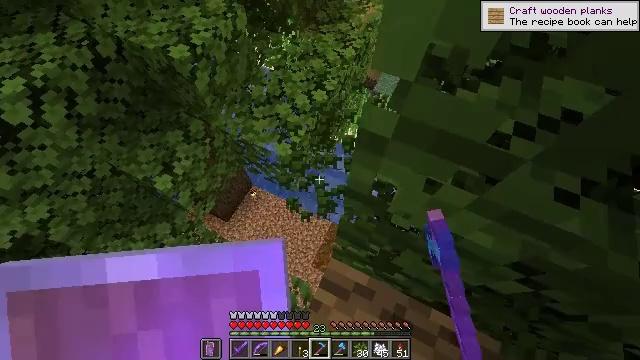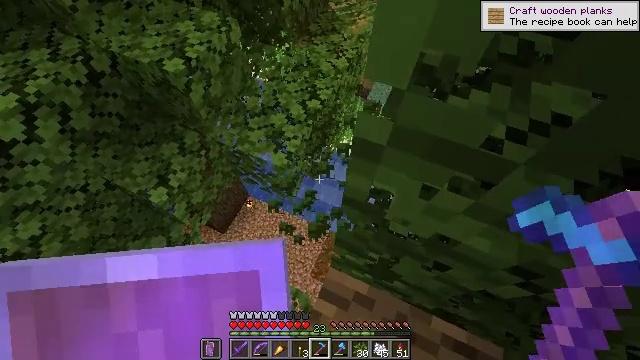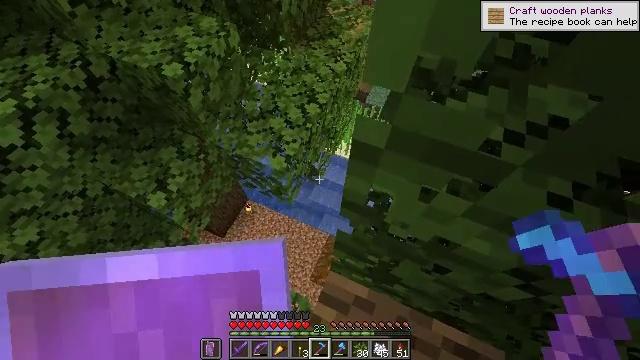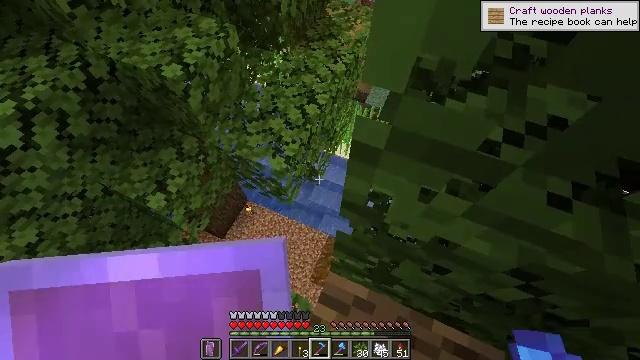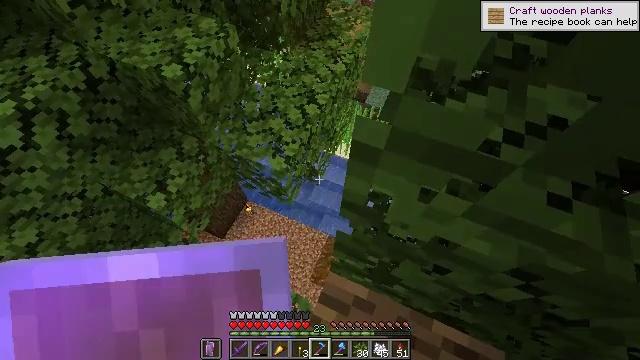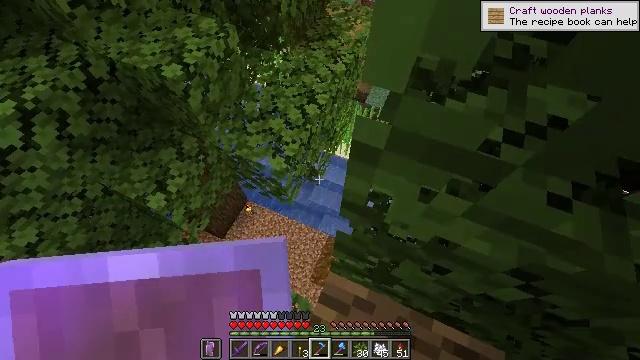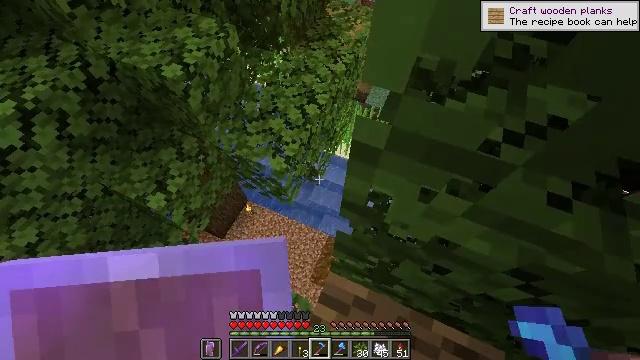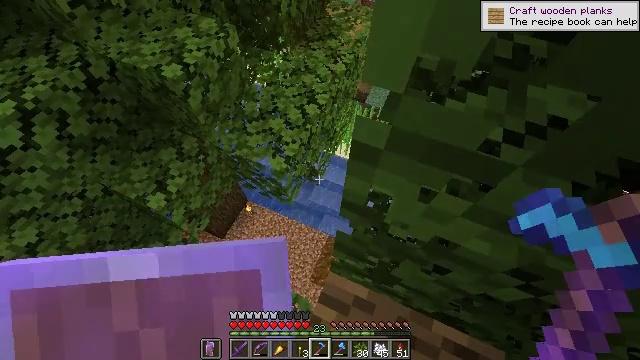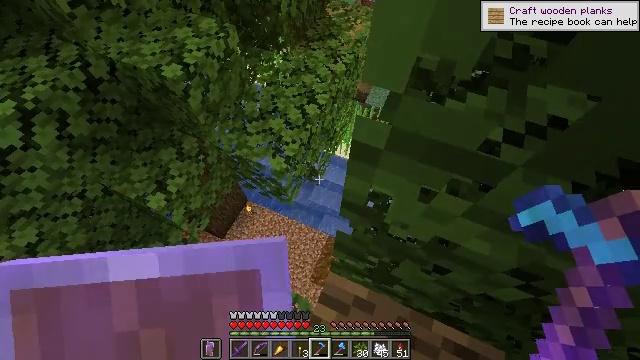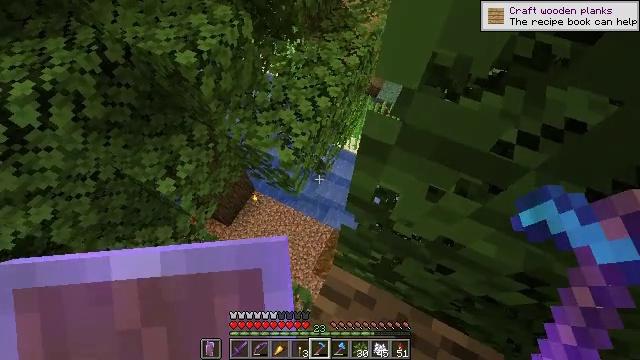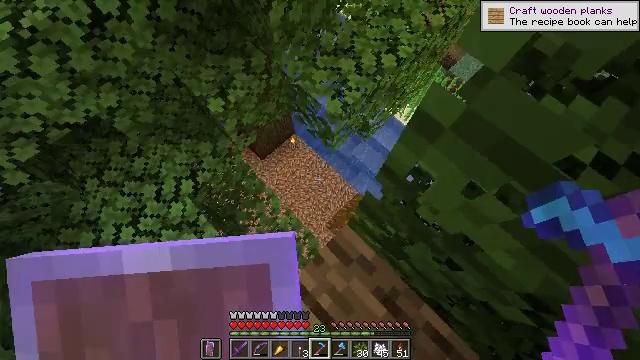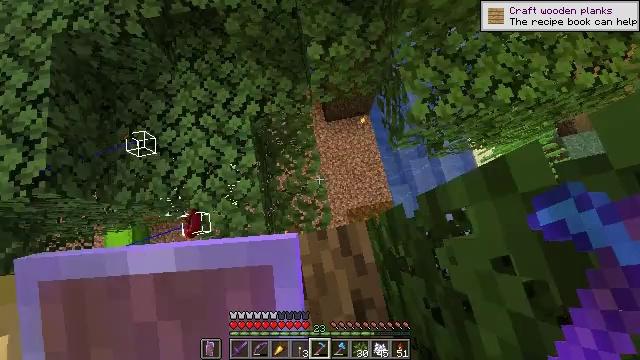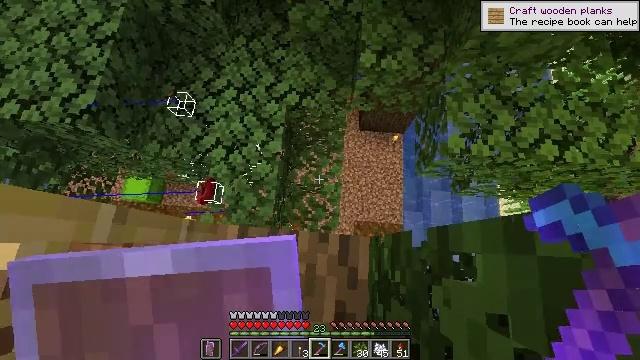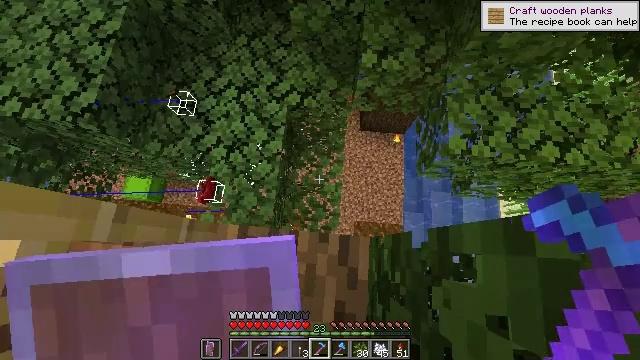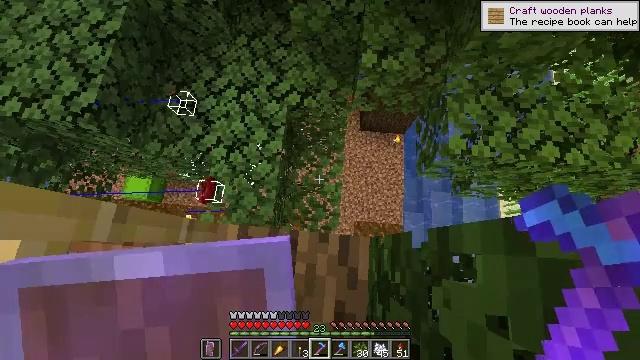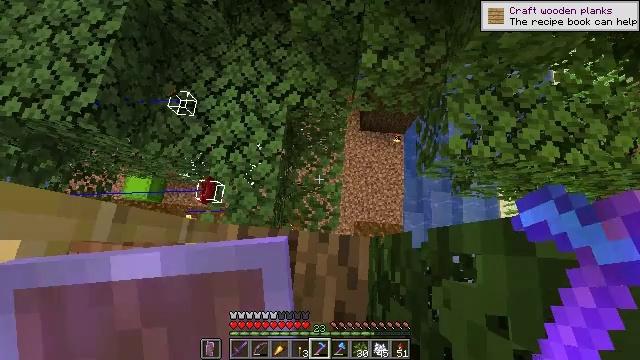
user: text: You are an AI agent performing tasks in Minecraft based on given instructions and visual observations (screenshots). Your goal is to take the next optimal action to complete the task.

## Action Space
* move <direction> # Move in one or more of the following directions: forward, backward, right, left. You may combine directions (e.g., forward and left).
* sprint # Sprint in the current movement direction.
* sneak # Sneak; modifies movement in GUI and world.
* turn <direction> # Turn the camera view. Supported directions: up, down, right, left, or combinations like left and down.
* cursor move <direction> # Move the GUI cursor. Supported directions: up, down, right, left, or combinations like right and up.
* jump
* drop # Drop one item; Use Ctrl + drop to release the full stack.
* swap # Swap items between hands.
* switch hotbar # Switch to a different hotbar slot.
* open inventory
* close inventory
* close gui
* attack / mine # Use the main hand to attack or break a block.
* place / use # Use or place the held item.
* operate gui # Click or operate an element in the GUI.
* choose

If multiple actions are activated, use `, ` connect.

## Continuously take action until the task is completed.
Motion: motion action
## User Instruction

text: Use shears to efficiently mine dark oak leaves.
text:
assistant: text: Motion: turn right and up, attack / mine
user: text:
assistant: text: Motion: attack / mine
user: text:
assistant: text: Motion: attack / mine
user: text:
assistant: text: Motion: attack / mine
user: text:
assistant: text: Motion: attack / mine
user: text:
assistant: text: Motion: no_op
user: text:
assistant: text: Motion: no_op
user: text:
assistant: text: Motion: no_op
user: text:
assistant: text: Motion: turn left and down
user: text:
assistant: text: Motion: turn left and down
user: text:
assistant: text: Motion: turn left and down
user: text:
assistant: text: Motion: turn left
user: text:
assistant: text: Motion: no_op
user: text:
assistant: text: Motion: no_op
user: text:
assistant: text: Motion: no_op
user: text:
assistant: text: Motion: no_op
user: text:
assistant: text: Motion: no_op
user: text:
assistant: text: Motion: no_op
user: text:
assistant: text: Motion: no_op
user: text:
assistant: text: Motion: no_op
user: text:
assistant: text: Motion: turn left and down
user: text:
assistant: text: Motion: no_op
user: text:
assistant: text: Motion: no_op
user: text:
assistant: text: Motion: turn left and down
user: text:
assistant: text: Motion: turn left and down
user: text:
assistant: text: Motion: turn left
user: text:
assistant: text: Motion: no_op
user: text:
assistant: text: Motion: no_op
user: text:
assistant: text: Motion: no_op
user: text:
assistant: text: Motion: no_op